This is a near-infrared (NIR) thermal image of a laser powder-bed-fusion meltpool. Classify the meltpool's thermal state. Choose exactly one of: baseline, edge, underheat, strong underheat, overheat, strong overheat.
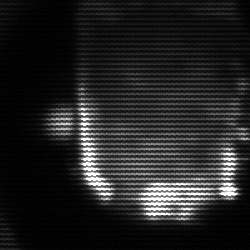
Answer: baseline